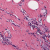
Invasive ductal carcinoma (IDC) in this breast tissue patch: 0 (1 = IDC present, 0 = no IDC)